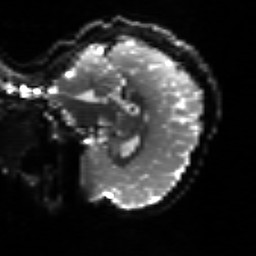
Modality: sbref
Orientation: sagittal
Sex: female
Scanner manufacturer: siemens
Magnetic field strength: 3 T
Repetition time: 5 s
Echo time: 0.071 s